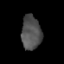
Tissue: lung
Cell type: Epithelial cells
Senescence score: 0.2265
Nuclear area (px): 657
Mean DAPI intensity: 81.166